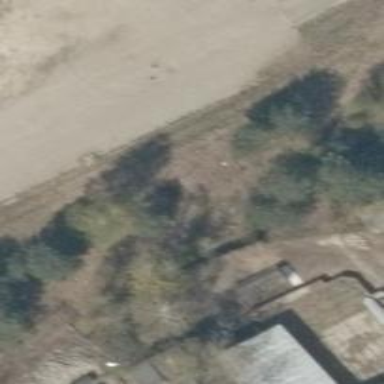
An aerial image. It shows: Abandoned railway yard.